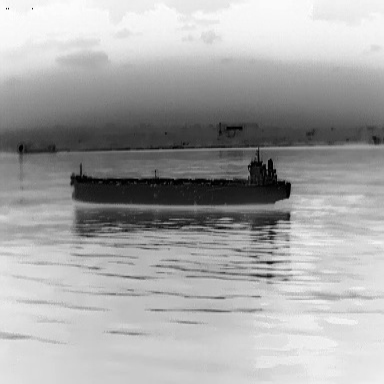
There is a liner in the infrared image.